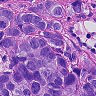
Metastatic tissue present: yes